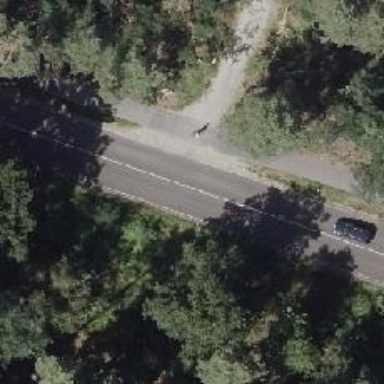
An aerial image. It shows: Secondary road with asphalt surface.